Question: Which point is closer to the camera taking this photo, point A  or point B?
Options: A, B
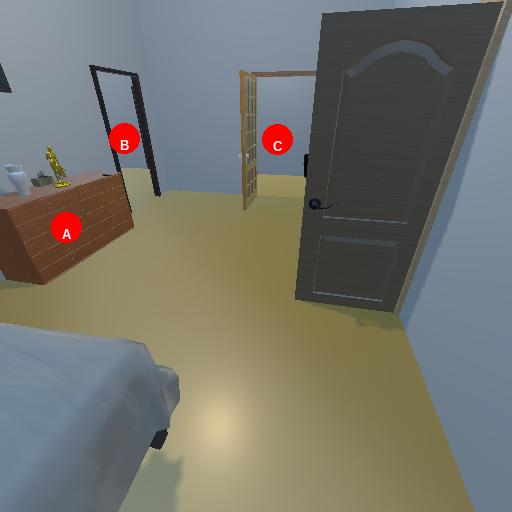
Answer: A